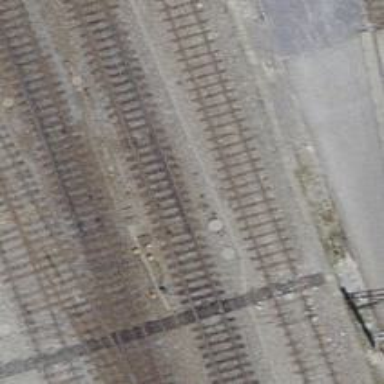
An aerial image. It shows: Single railway track with electrified contact line.